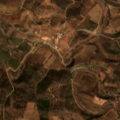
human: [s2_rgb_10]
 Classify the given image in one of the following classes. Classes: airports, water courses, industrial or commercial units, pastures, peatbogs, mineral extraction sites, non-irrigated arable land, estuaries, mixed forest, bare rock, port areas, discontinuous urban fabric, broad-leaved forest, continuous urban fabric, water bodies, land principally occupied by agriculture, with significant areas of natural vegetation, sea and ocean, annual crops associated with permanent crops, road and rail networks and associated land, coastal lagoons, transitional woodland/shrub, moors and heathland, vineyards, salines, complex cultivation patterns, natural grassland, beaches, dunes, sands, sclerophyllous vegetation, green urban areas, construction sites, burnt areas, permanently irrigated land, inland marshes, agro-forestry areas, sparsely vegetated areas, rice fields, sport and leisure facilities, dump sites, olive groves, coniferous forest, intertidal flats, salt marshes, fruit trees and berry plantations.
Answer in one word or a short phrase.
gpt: land principally occupied by agriculture, with significant areas of natural vegetation, sclerophyllous vegetation, transitional woodland/shrub